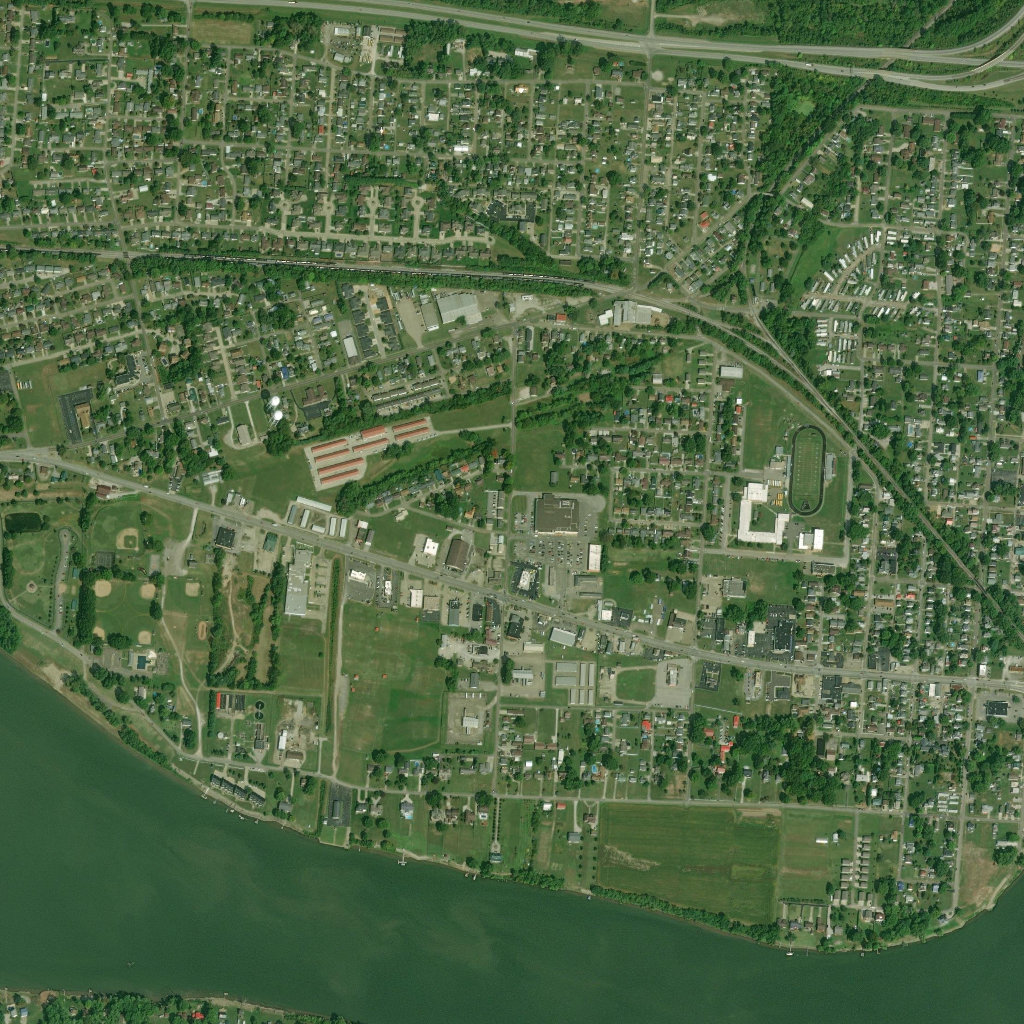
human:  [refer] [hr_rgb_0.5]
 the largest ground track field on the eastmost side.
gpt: <box>[[76, 41, 80, 50, 0]]</box>